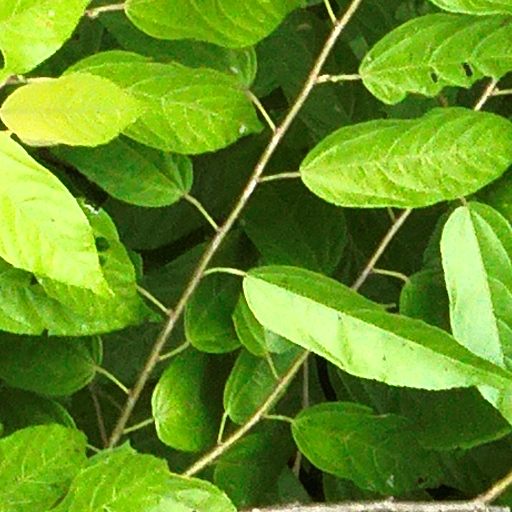
Species: Quararibea stenophylla
GBIF accepted scientific name: Quararibea stenophylla
Crown area (m\u00b2): 108.782